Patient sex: F
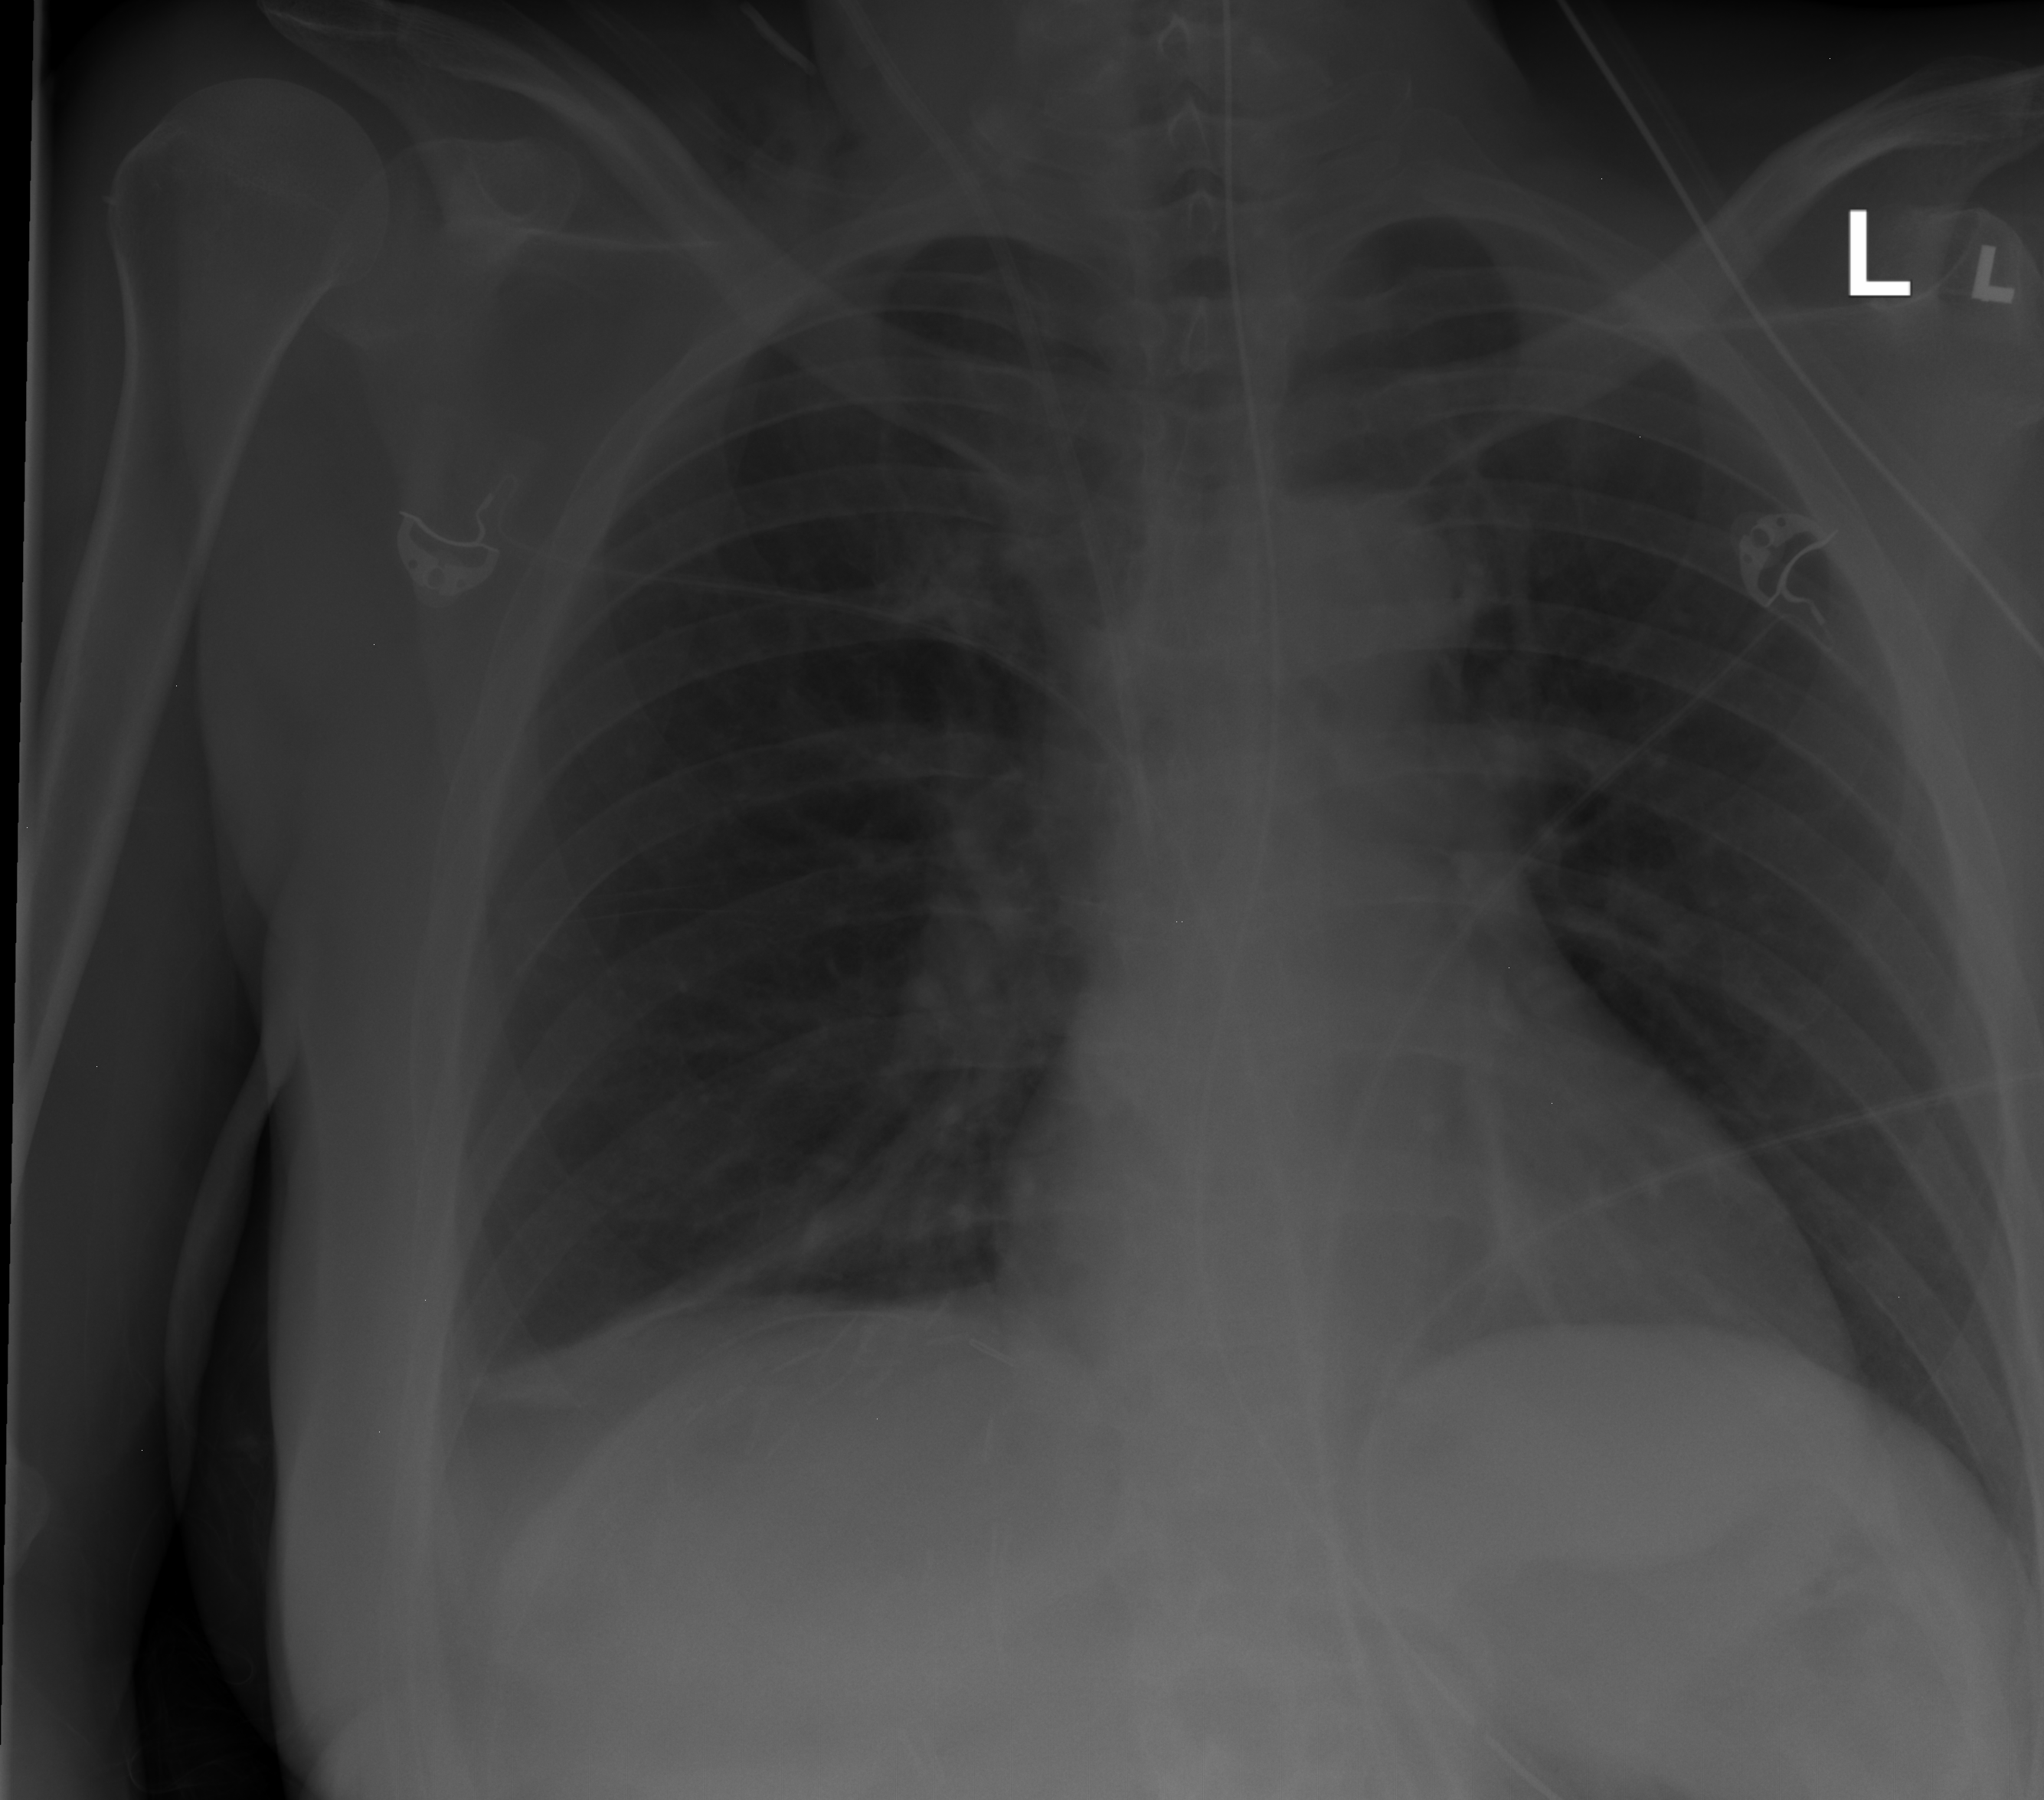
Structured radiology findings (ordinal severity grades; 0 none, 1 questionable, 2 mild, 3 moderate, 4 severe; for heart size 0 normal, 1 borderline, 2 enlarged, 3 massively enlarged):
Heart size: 0
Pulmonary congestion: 0
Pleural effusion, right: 1
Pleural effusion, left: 0
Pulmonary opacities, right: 0
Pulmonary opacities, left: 0
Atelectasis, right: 2
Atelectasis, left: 0